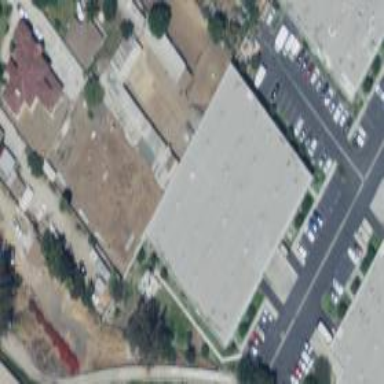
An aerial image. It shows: Warehouse building.